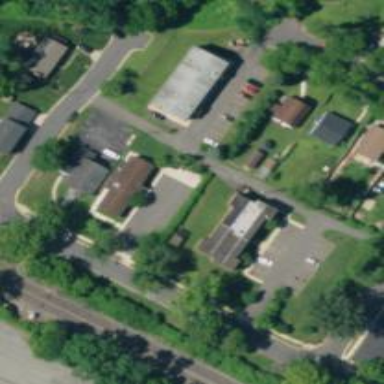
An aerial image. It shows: Alleyway designated as service road.